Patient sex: M
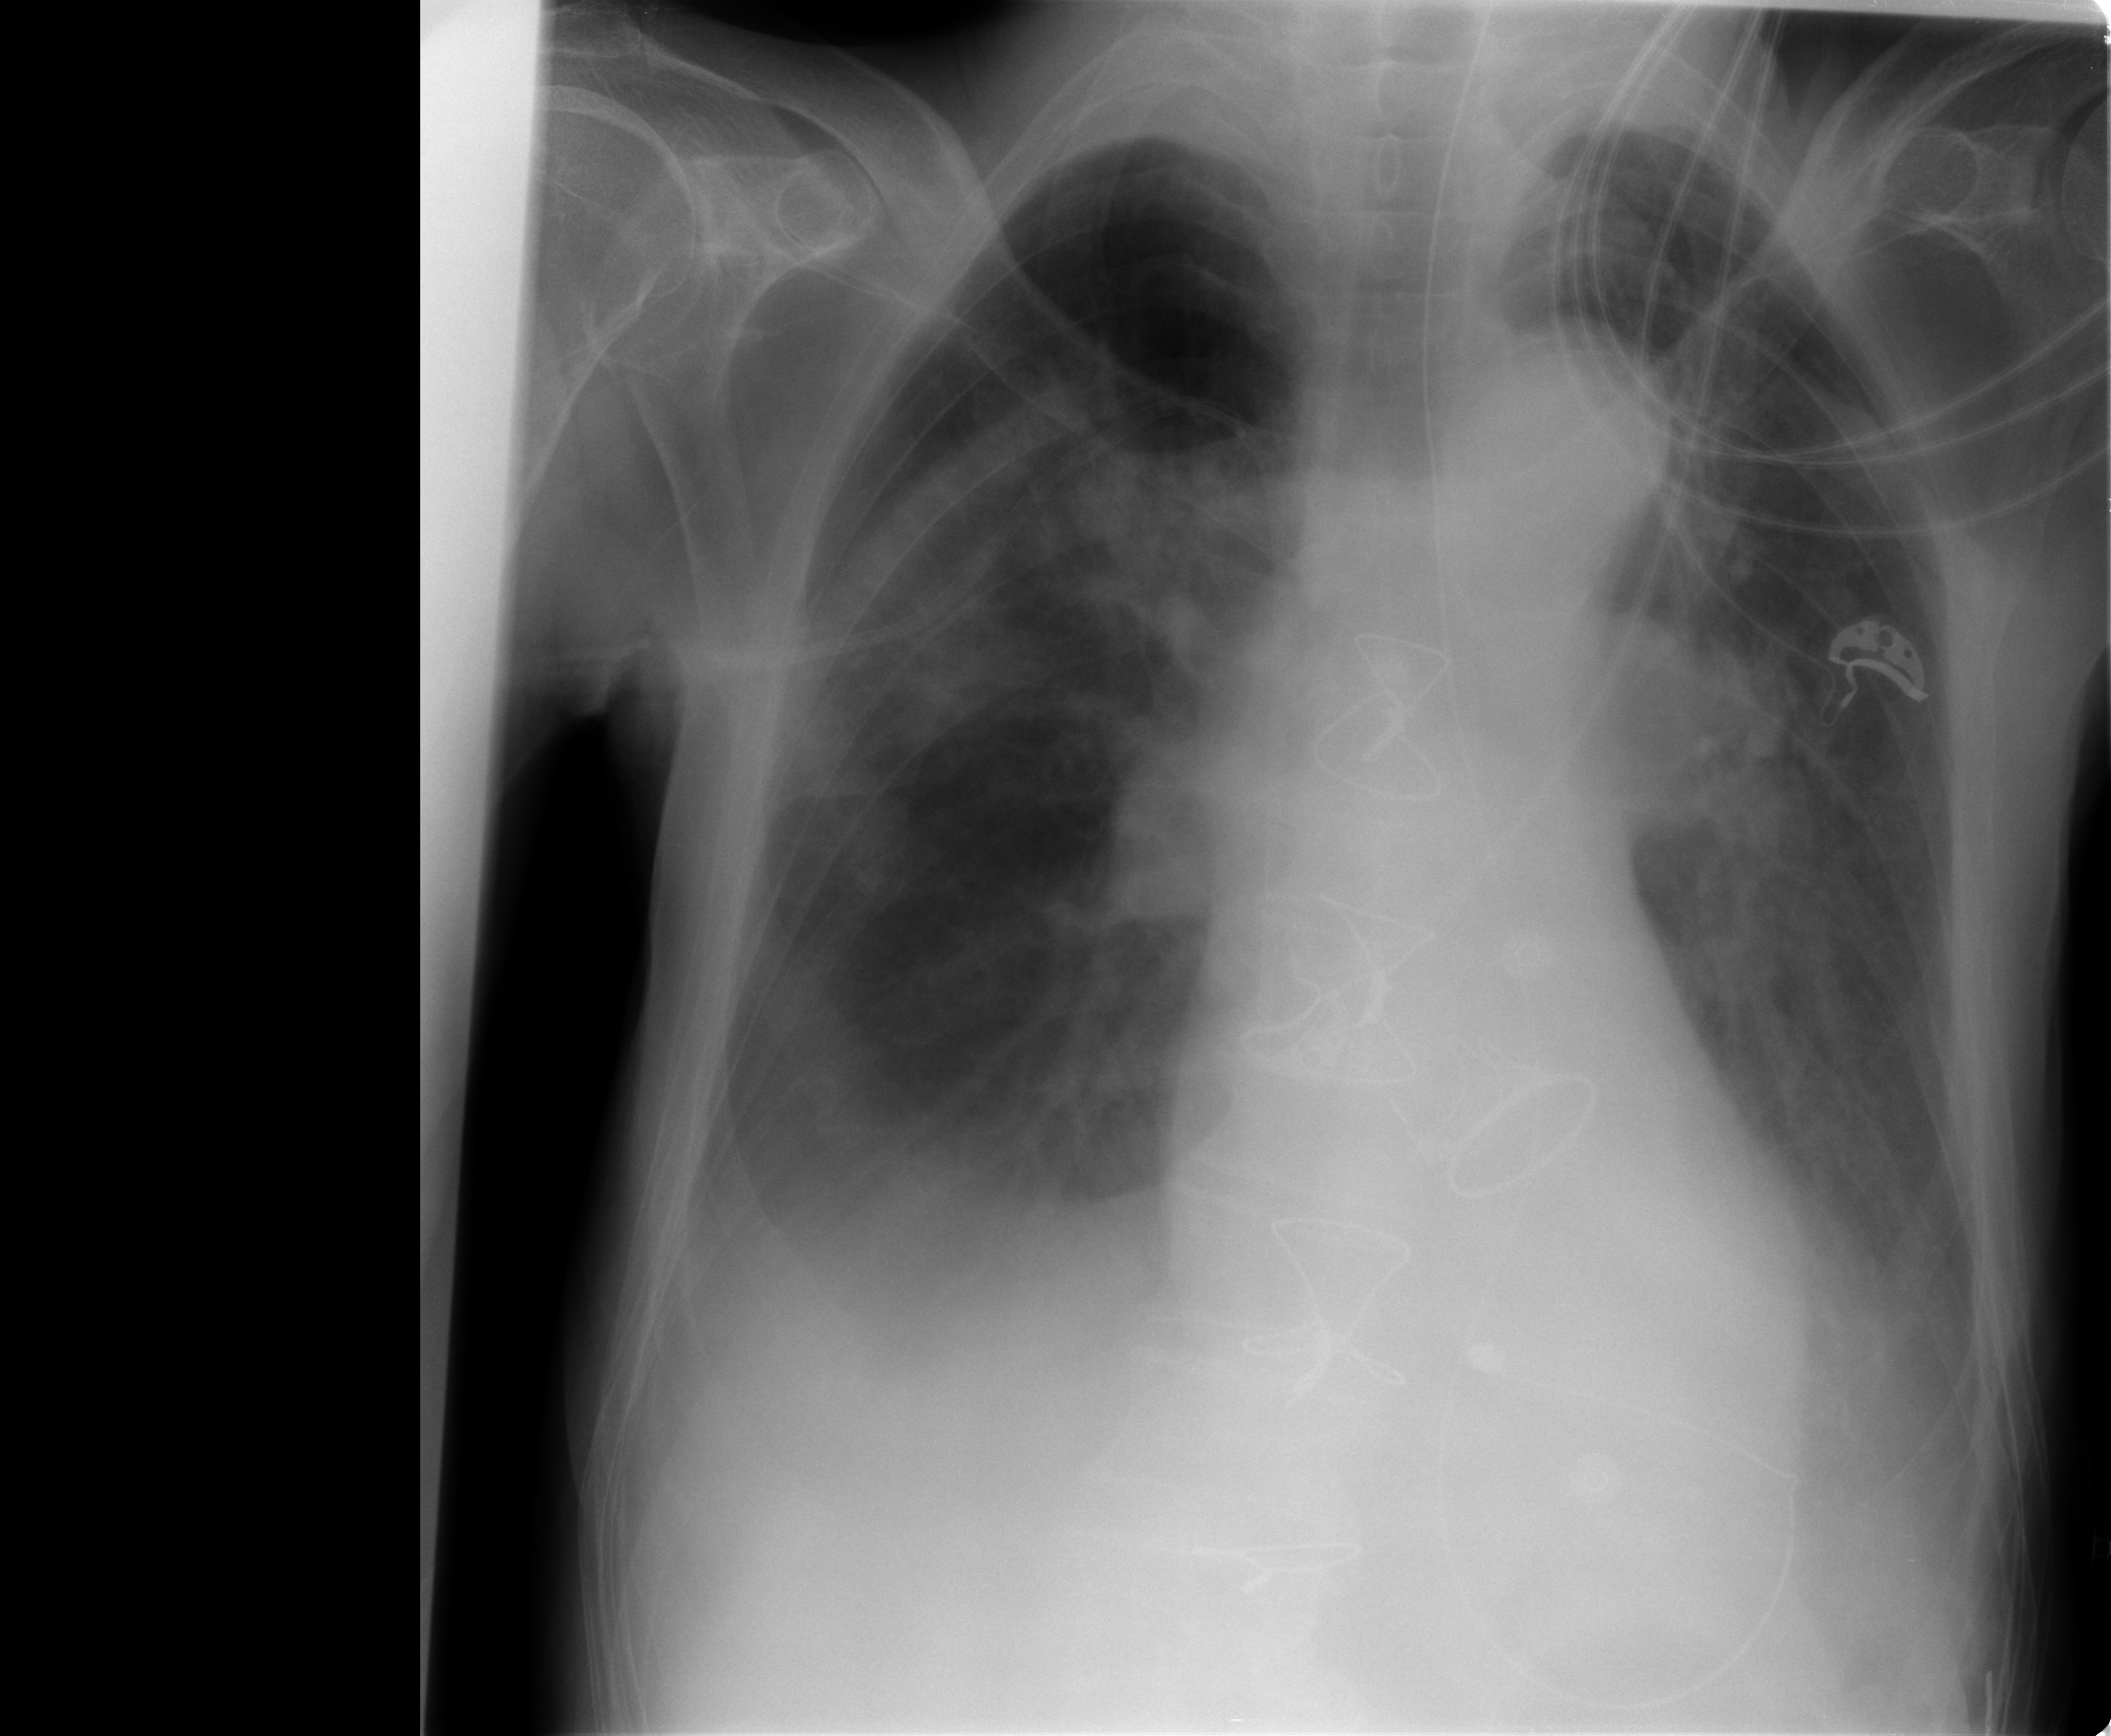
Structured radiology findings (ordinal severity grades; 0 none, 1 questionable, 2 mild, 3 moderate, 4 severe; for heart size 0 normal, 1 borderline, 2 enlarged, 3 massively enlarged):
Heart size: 0
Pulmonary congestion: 2
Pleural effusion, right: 1
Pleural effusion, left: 1
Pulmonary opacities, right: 0
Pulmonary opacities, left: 0
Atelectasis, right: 0
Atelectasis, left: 0